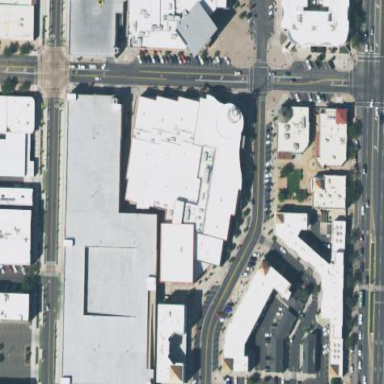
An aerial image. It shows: Cinema building.